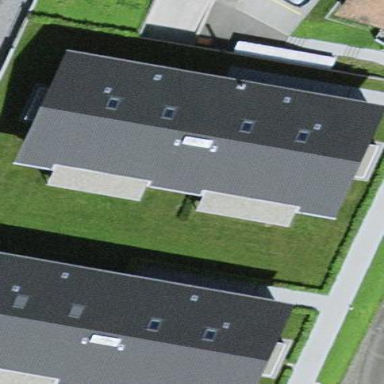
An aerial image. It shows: Gabled roof apartments building.